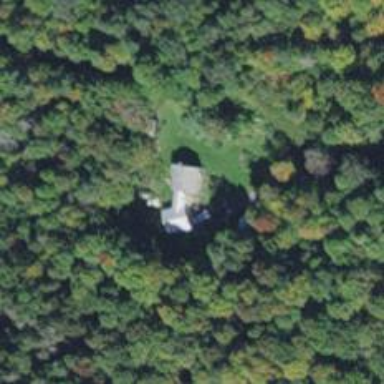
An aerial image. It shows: Simple house.